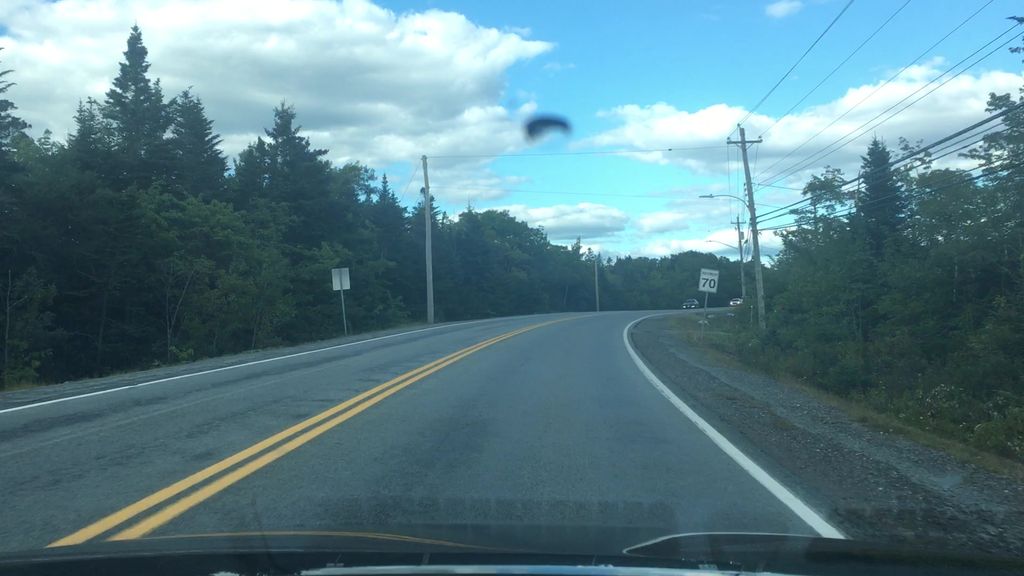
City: halifax